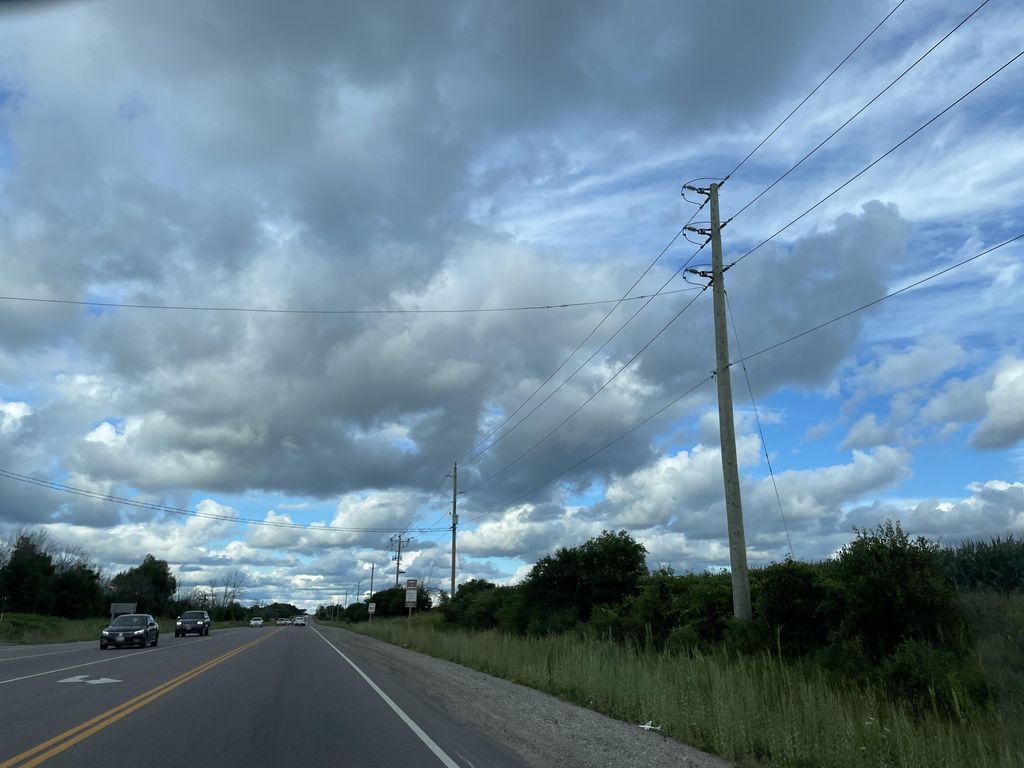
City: kitchener-waterloo